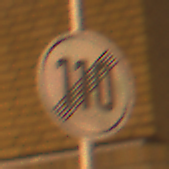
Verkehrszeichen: EndeGeschwindigkeit110
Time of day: Night
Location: Outdoor (Urban)
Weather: Clear
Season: NotSpecified
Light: Artificial